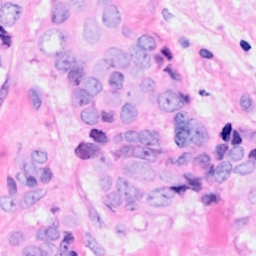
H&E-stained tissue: Breast